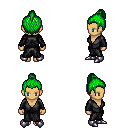
a pixel art fantasy rpg character, female body template, human, tanned skin, gray robe, metal pants, green short topknot hairstyle, metal boots, four views (front, back, left, right), 2x2 character sprite sheet, small pixel art, hard edges, no anti-aliasing